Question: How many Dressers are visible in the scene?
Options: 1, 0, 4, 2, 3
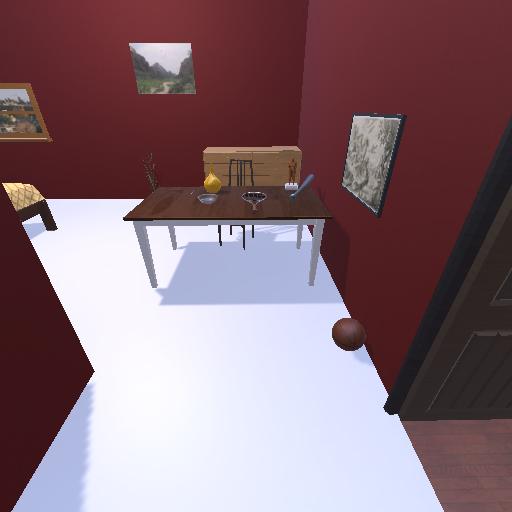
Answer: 1